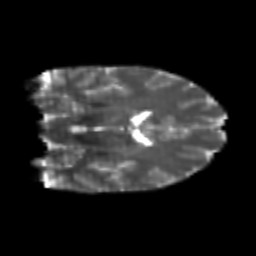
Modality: T2w
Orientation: coronal
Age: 21
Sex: female
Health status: healthy
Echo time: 0.074 s